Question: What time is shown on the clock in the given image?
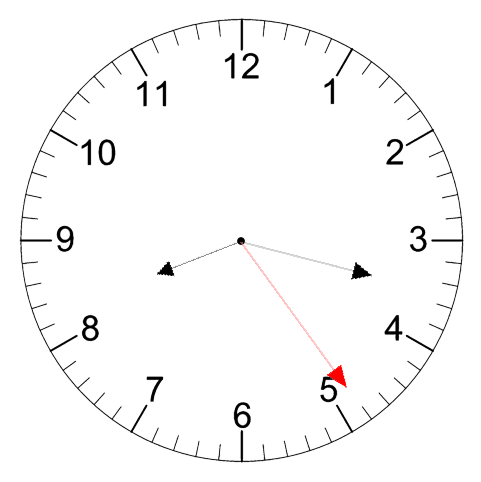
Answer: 08:17:24